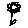
Label: flower